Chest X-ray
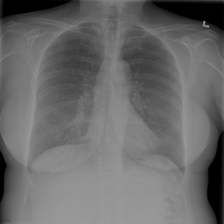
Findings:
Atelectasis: negative
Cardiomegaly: negative
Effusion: negative
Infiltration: negative
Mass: negative
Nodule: negative
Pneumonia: negative
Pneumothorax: negative
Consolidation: negative
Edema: negative
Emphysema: negative
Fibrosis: negative
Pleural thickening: negative
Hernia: negative